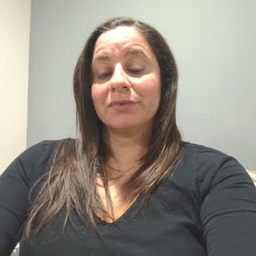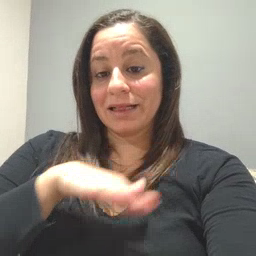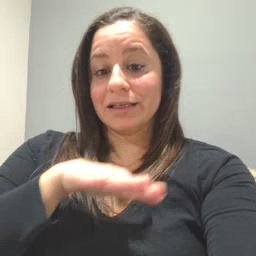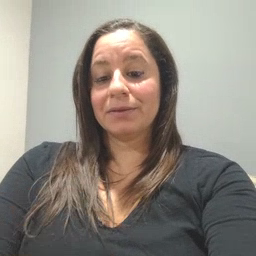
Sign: clean